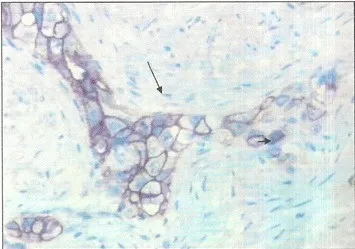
Evidence for CD34 tumor markers in immunohistochemistry (arrow) (G X 400).
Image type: pathology (immunostaining)